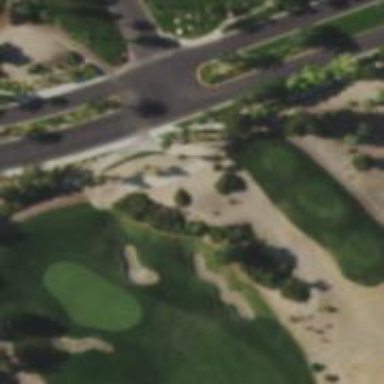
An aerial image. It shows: Golf cartpath that is also road path.